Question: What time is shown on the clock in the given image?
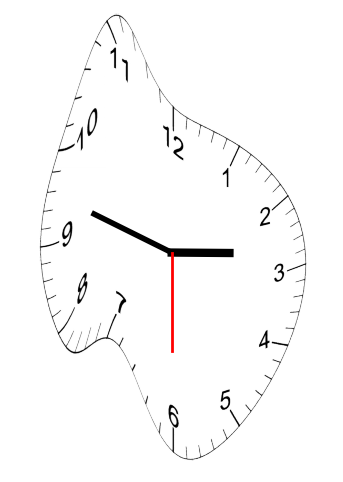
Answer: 02:47:30